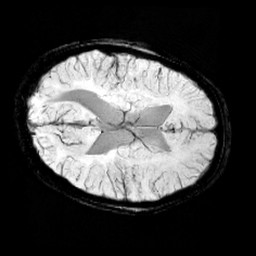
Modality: minIP
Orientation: axial
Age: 11
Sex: male
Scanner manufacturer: siemens
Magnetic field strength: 3 T
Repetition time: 0.027 s
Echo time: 0.02 s